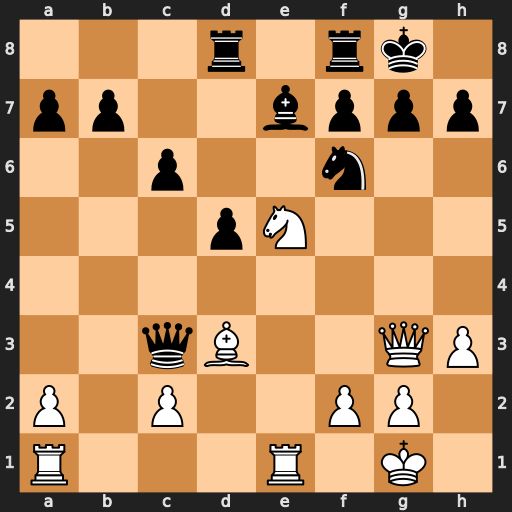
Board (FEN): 3r1rk1/pp2bppp/2p2n2/3pN3/8/2qB2QP/P1P2PP1/R3R1K1
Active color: w
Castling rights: -
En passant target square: -
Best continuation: Bxh7+ Kxh7 Qxc3